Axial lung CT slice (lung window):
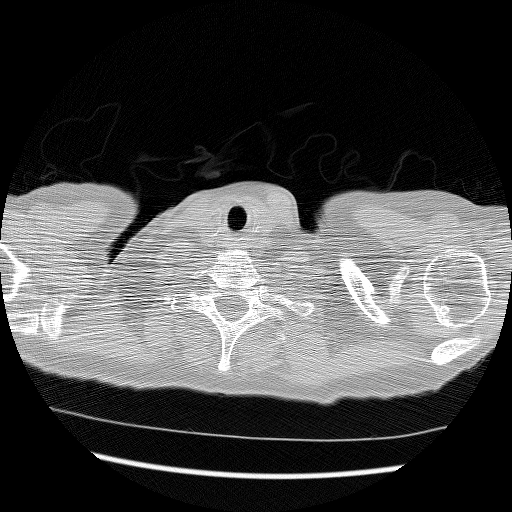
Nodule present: no